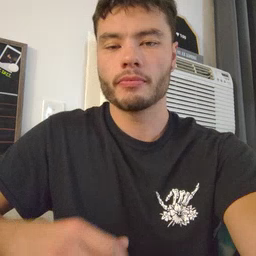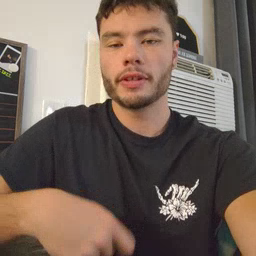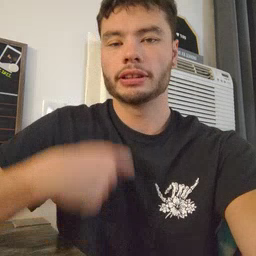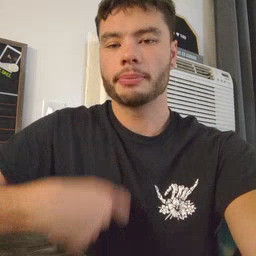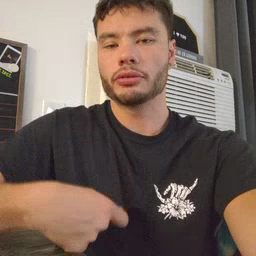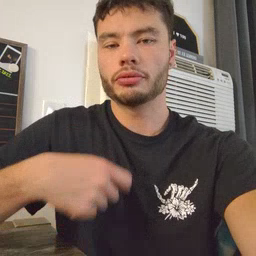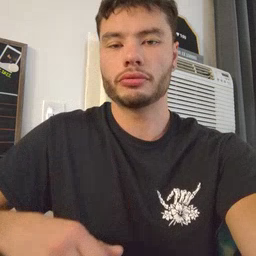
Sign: zipper